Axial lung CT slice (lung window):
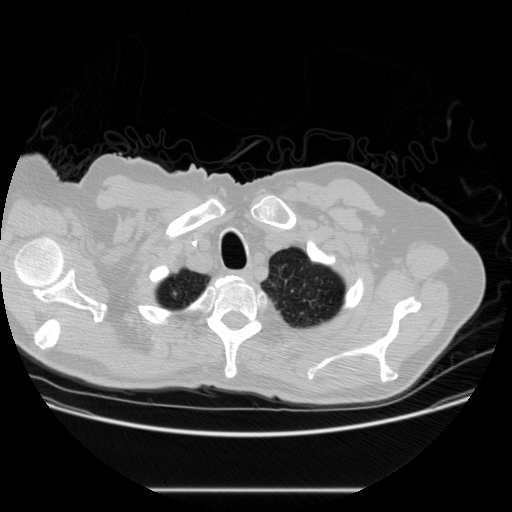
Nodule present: no